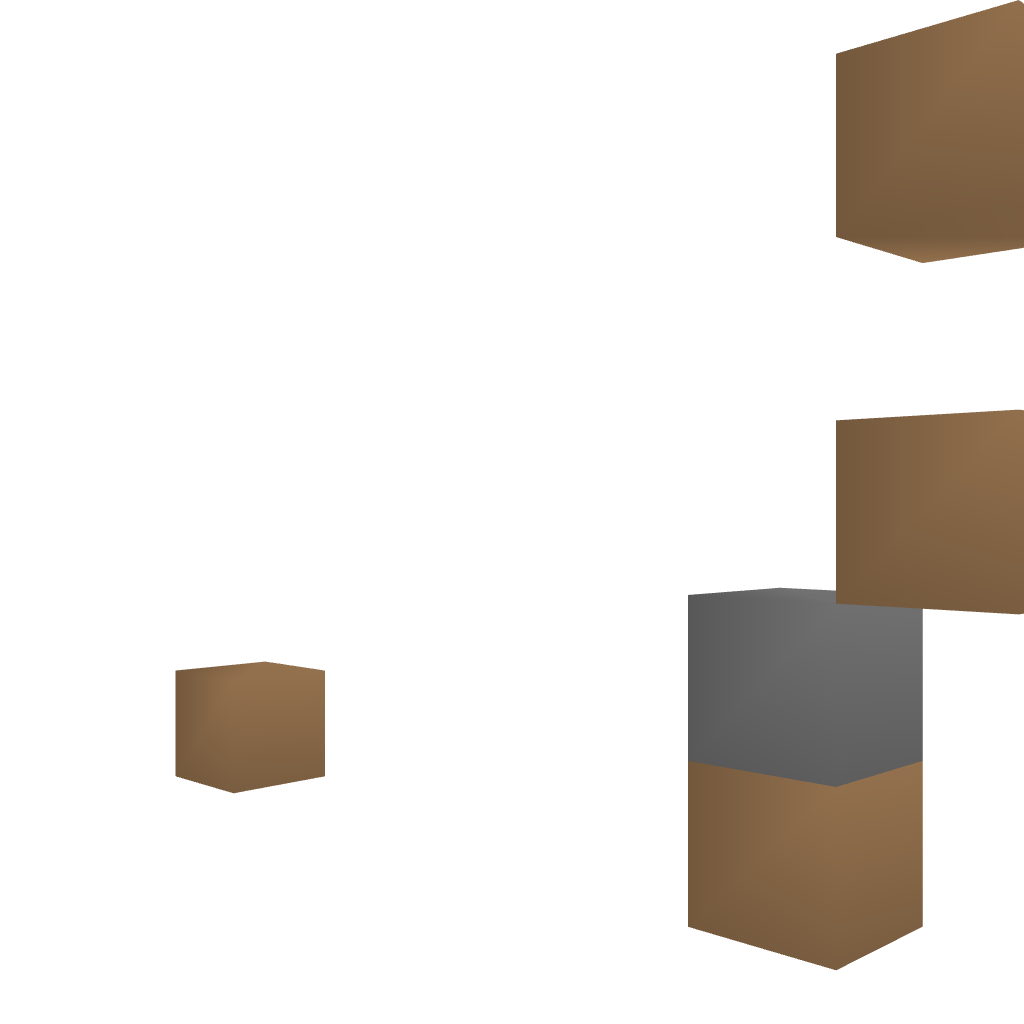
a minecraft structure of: Brewer Compact Lab bad low quality